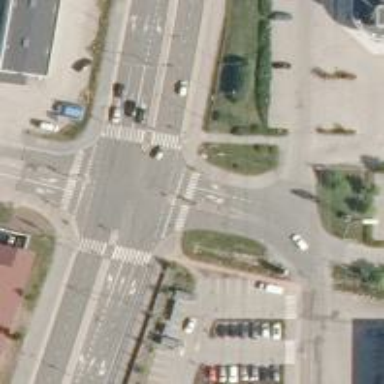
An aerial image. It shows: Asphalt cycleway.